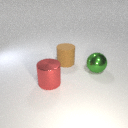
large red metal cylinder to the left of large green metal sphere